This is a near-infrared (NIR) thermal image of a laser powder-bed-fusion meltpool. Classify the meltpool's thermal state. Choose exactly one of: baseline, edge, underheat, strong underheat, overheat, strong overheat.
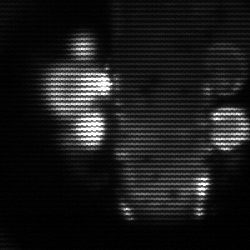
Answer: strong underheat